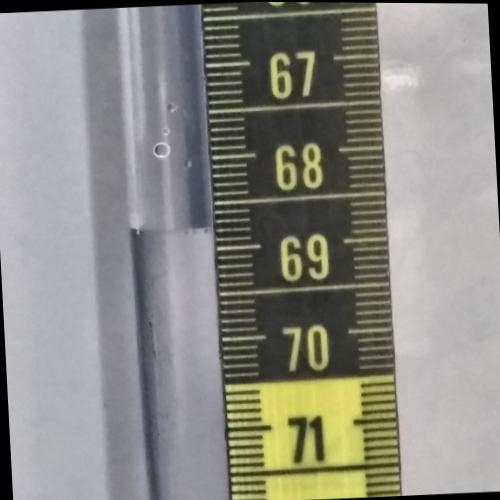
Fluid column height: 68.8 cm